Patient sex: M
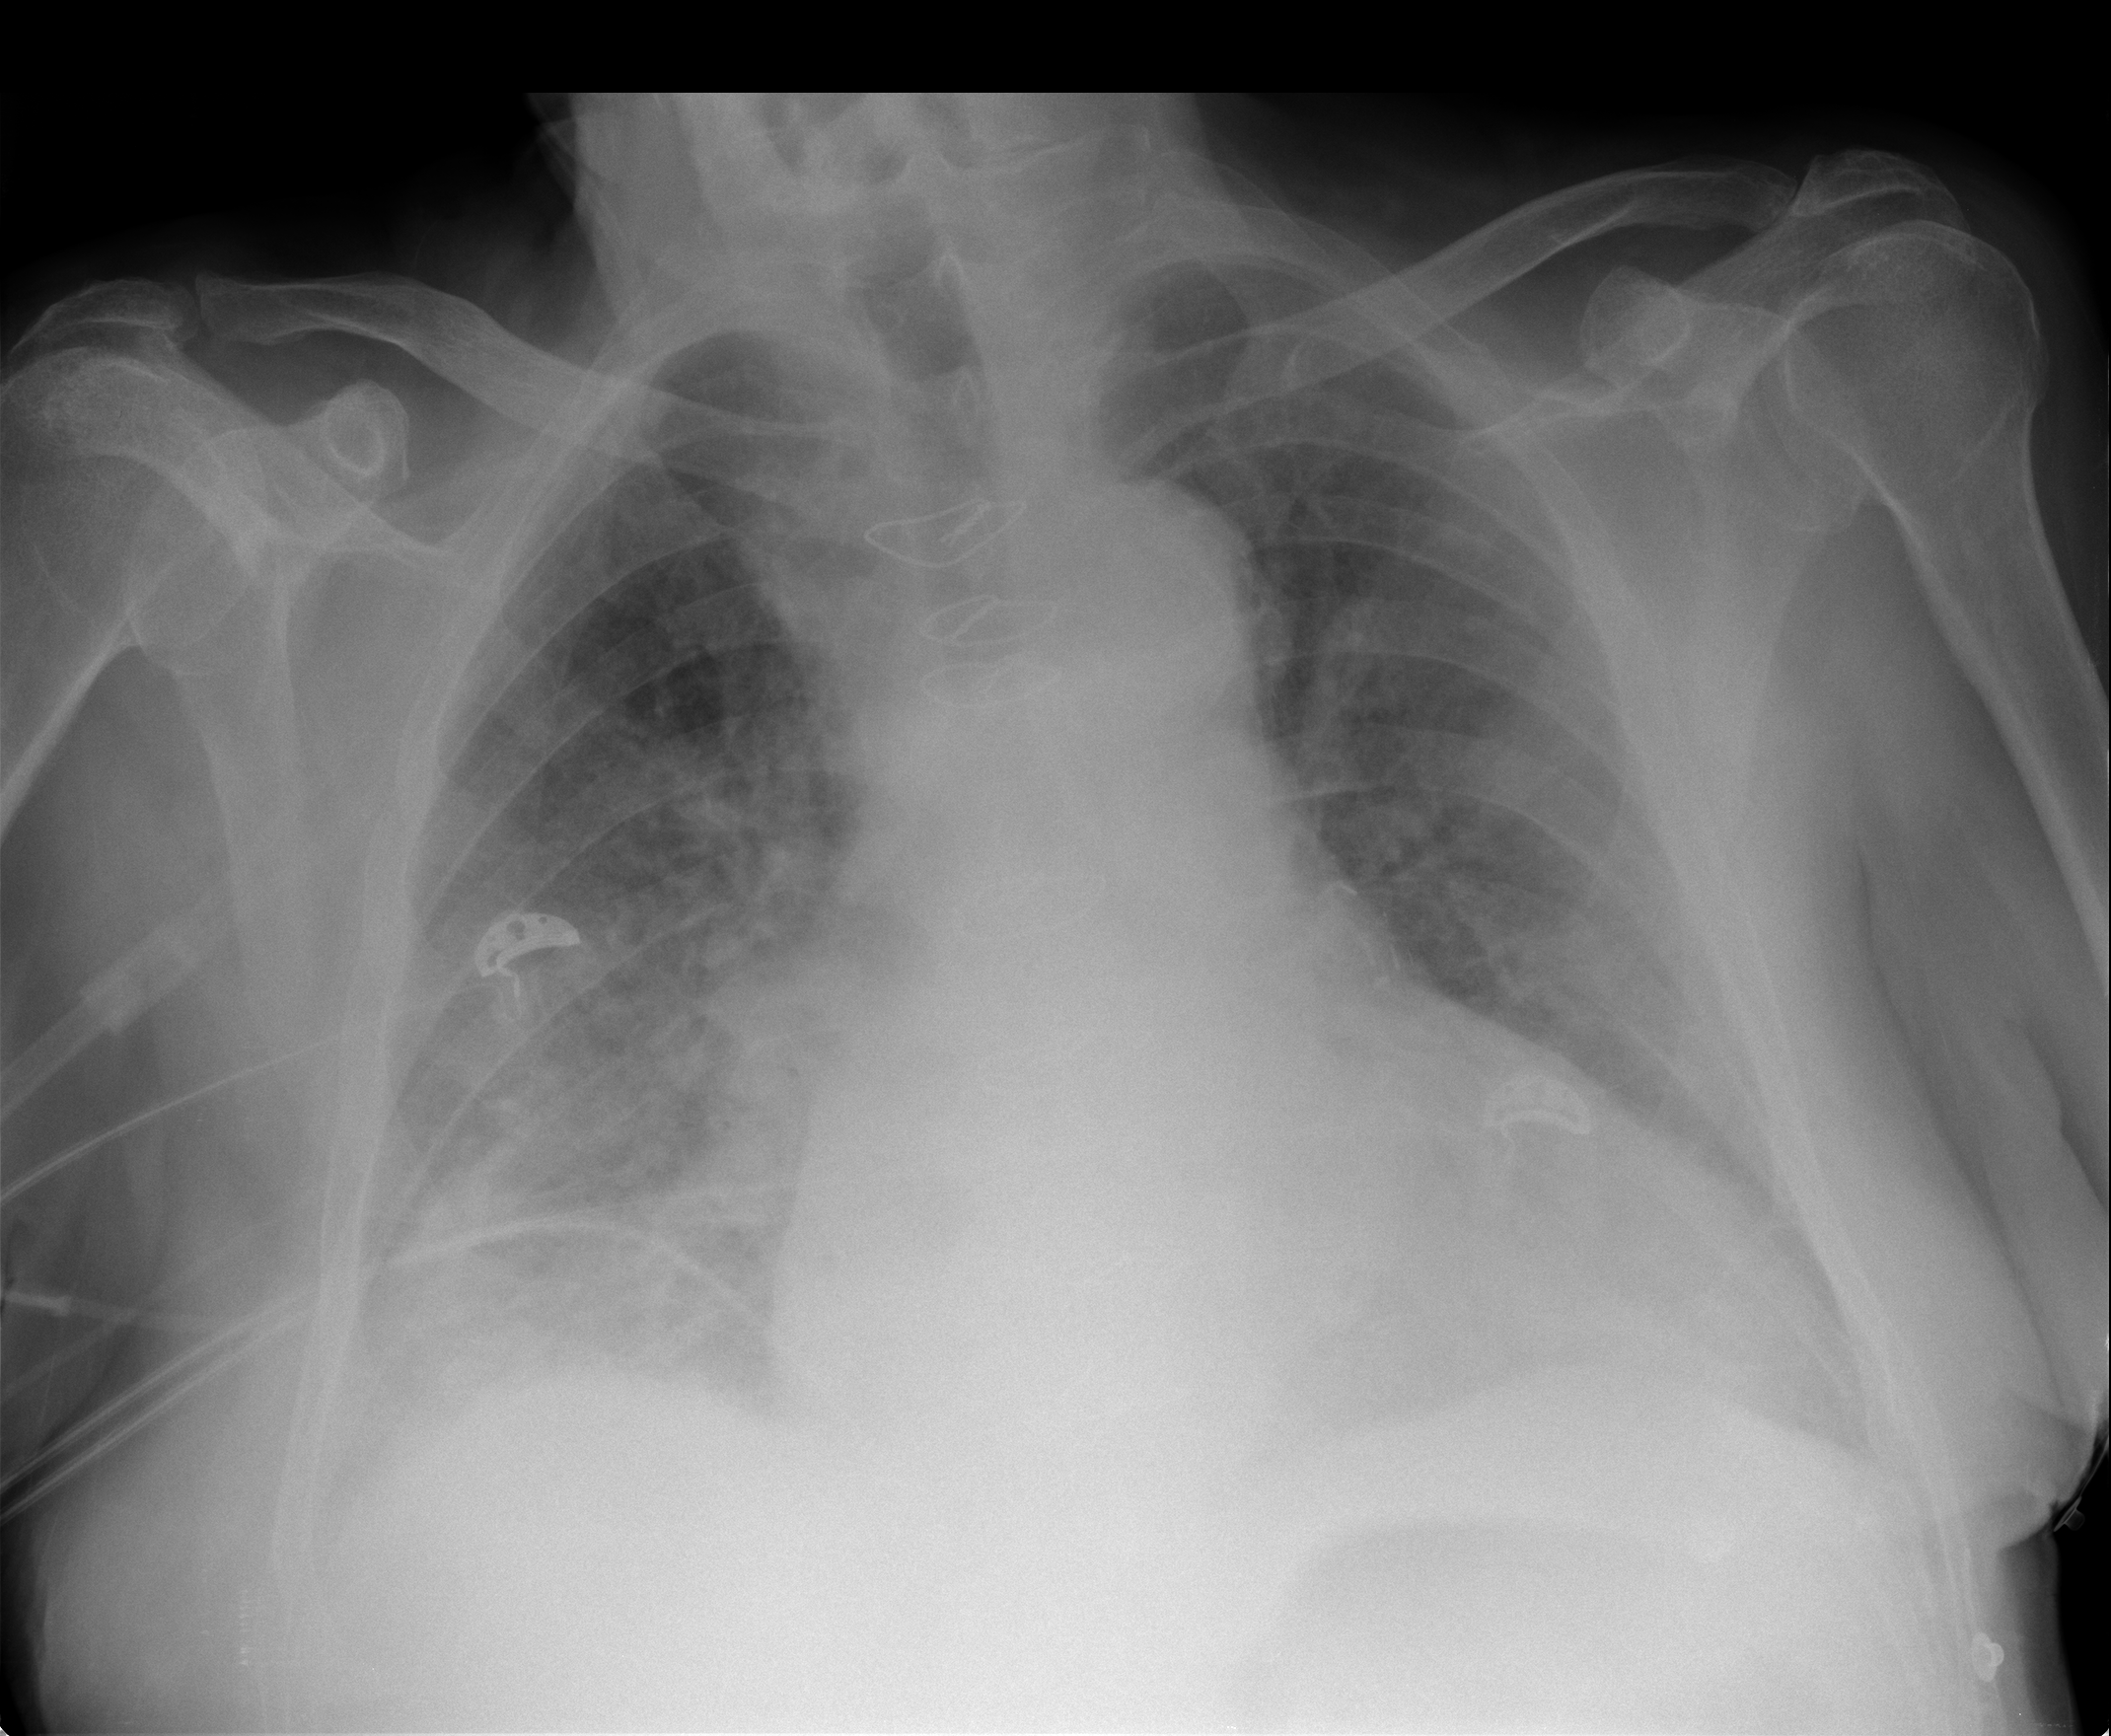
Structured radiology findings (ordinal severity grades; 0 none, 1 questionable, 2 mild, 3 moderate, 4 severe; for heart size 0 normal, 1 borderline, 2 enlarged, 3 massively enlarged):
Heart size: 2
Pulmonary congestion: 2
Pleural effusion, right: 2
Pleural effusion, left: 2
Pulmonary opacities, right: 2
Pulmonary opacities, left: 2
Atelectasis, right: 2
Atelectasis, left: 2